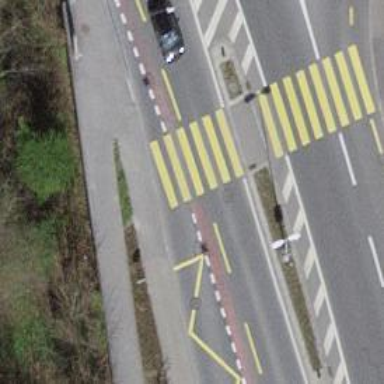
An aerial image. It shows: Uncontrolled zebra crossing with marked island on the road.